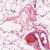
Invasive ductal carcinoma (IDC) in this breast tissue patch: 0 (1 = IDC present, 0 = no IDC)